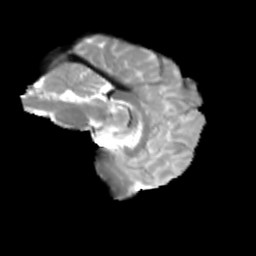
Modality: T2w
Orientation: sagittal
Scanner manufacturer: siemens
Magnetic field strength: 3 T
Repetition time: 4 s
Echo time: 0.0594 s